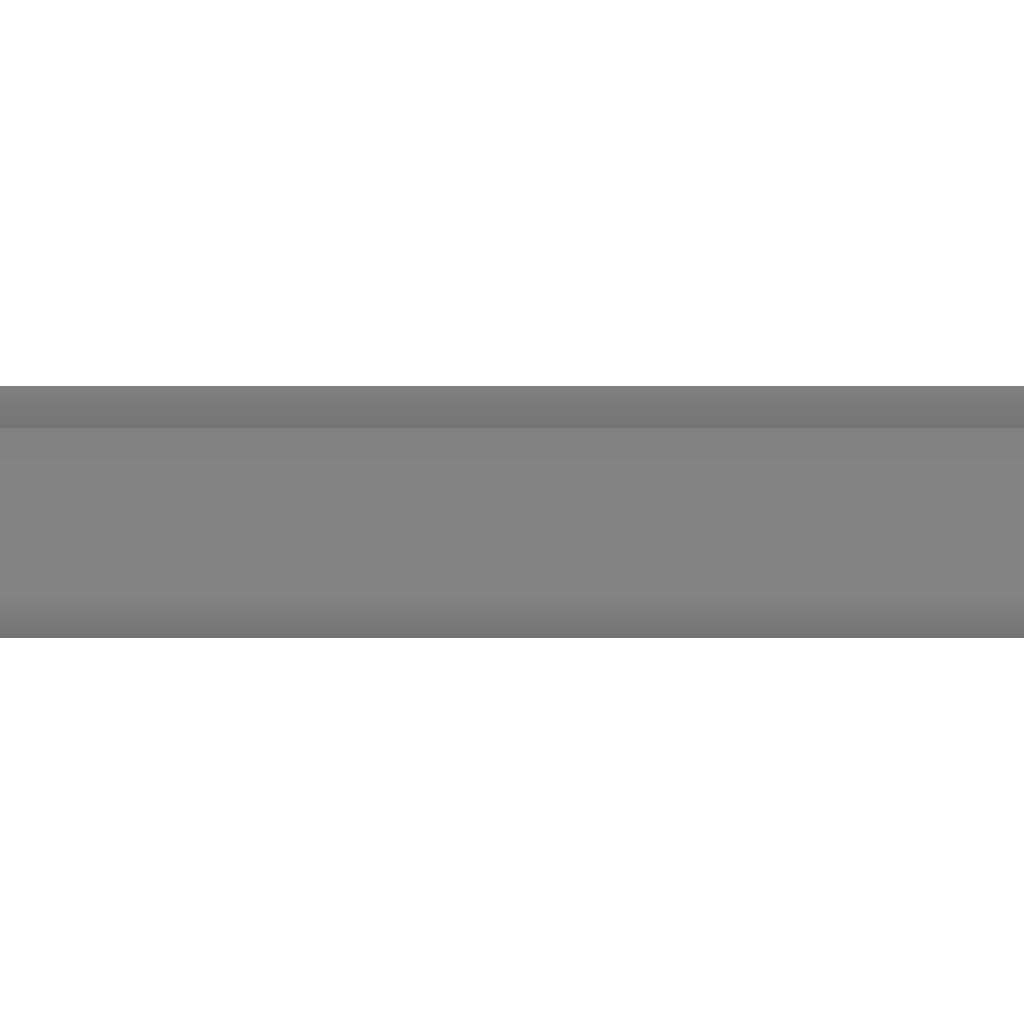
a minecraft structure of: Automatic sorting system bad low quality